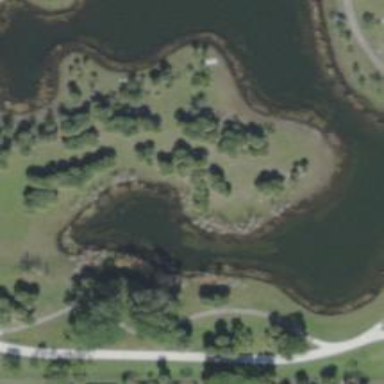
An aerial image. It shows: Disc golf hole.